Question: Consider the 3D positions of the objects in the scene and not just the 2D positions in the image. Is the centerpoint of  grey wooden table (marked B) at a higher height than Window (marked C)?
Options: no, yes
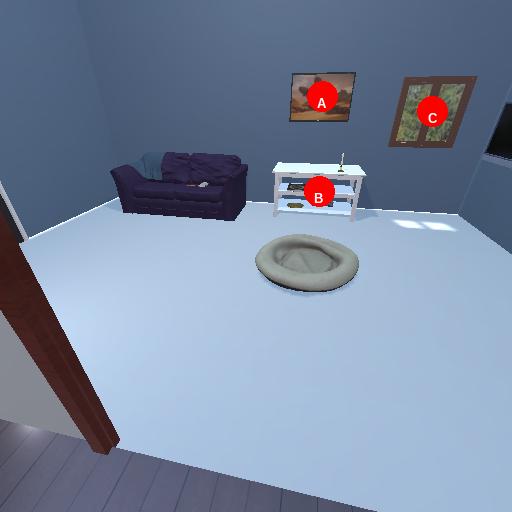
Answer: no